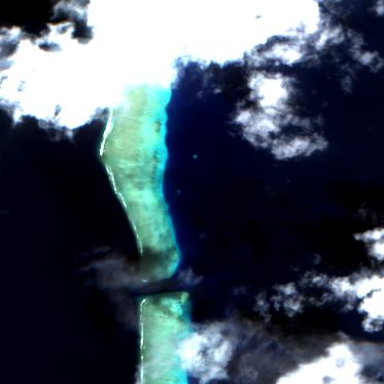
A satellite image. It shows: Beautiful reef in its natural state.